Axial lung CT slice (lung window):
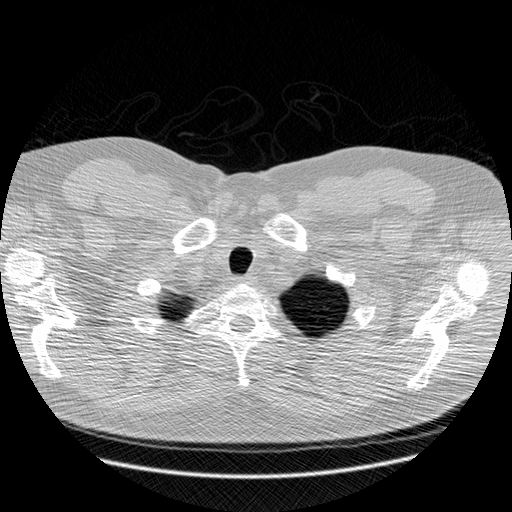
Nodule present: no